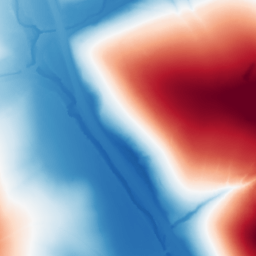
Category: trend_removal
Decomposition family: polynomial
Decomposition parameters: degree: 2
Upsampling method: regularized
Upsampling parameters: scale: 2
lambda_reg: 0.01
Upsampling scale: 2